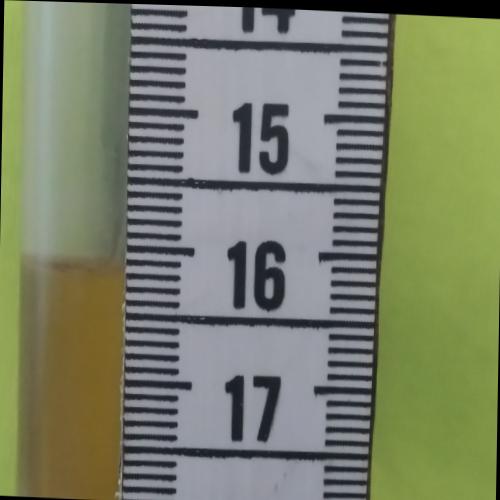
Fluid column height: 16.1 cm